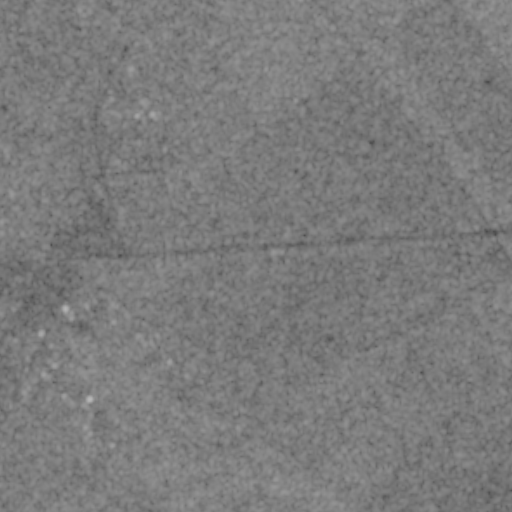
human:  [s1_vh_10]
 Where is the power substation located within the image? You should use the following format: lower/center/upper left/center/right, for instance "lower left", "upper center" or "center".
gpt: The power substation is located in the upper center of the image.
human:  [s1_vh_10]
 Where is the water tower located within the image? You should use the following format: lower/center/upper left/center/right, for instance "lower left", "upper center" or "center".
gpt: The water tower is located in the upper center of the image.
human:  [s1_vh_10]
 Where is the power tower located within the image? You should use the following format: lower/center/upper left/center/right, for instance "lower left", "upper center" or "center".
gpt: There is no power tower in the image.

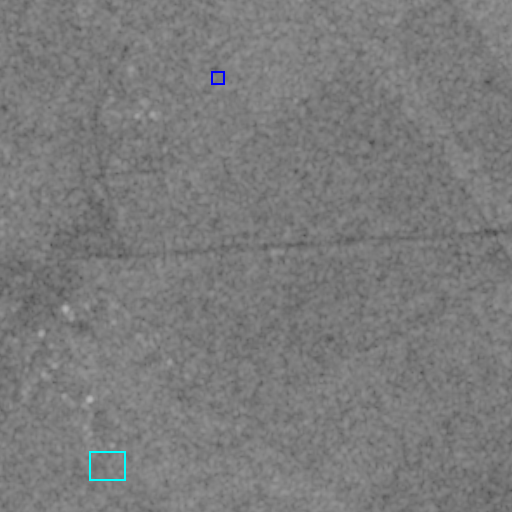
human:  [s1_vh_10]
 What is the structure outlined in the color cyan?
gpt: The structure outlined in cyan is a park.
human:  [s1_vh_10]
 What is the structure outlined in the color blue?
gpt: The structure outlined in blue is a power substation.
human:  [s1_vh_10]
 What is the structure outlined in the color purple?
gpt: There is no purple outline.